Field crop: maize
Growth stage: 1
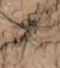
Species: lolium